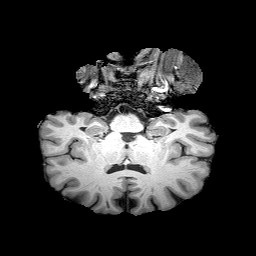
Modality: T1w
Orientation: sagittal
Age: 57
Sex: female
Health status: healthy